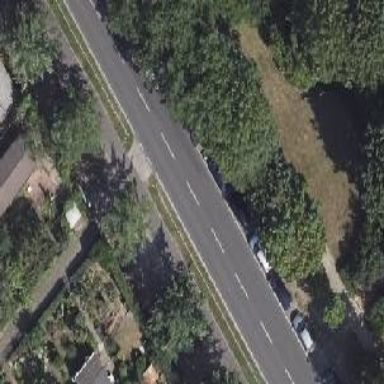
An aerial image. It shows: Tertiary road with asphalt surface and separate sidewalk on the right due to narrow parking space.